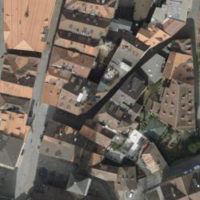
EUNIS habitat code: 54
Species observed at this site:
Ptyonoprogne rupestris